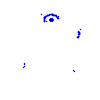
Particle: pion